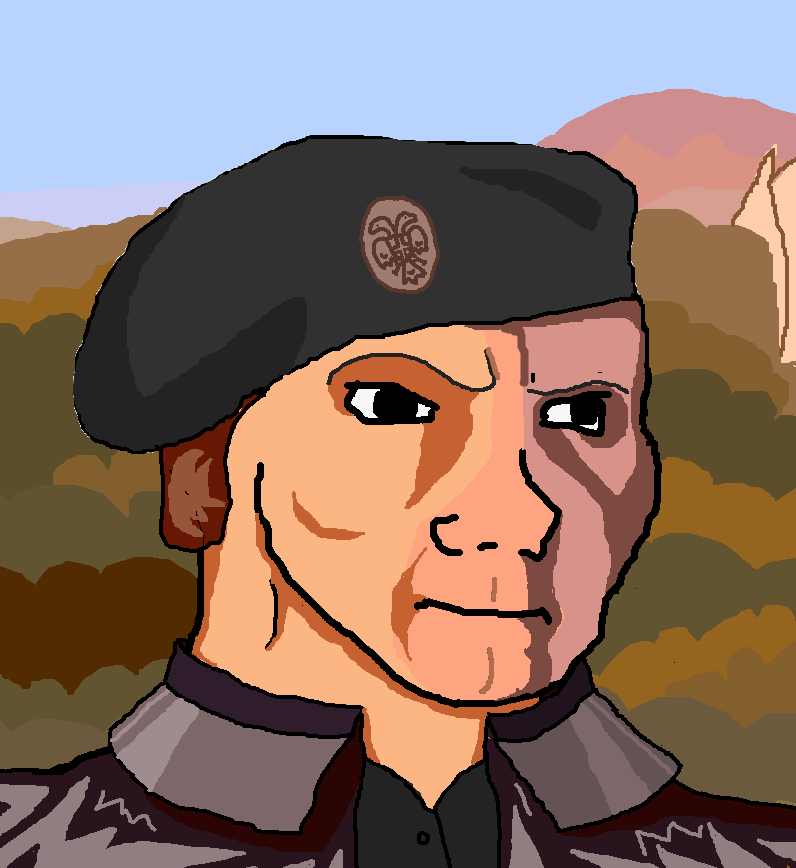
Label: 5_Wojak_with_Background